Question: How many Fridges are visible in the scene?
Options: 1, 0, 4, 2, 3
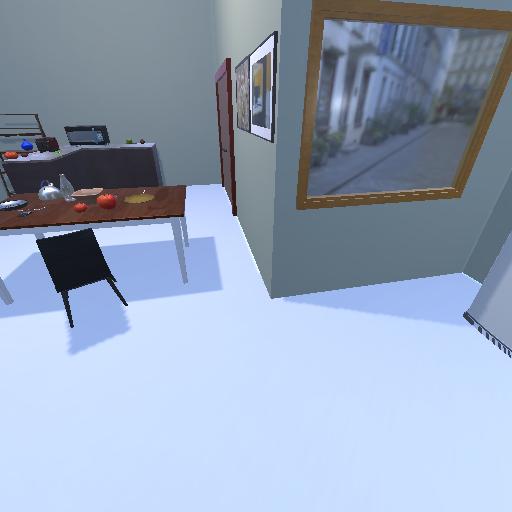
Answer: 1